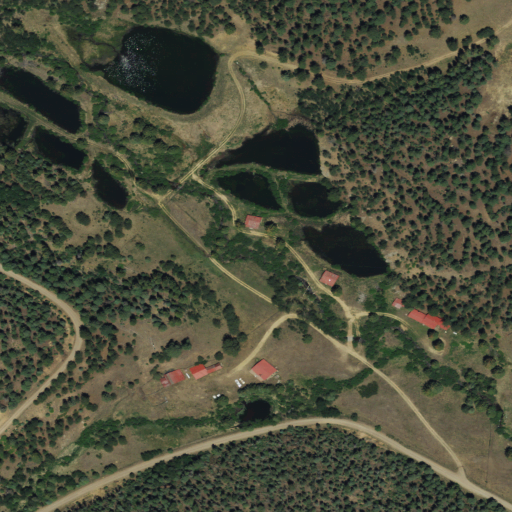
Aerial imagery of valley in New Mexico named Burro Canyon containing evergreen forest, shrub, and open development